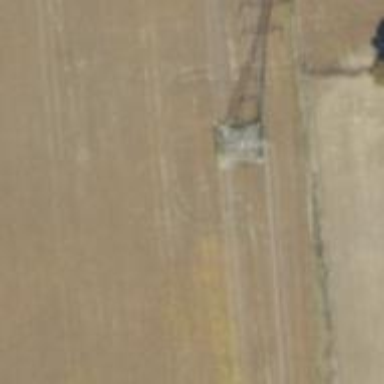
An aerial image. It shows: Lattice structure tower used for power transmission.